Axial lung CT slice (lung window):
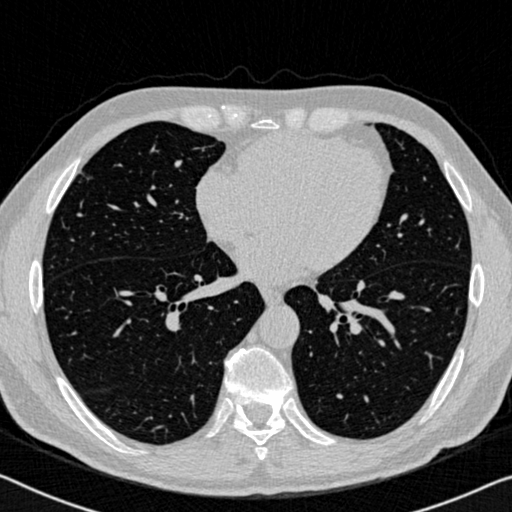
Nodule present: no